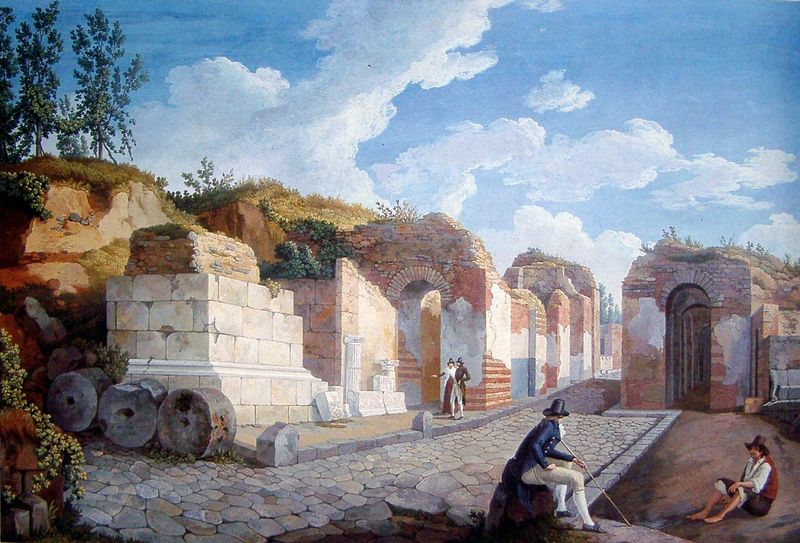
Titel: Blick auf die Ruinen des antiken Theaters in Pompeji
Künstler: Jacob Philipp Hackert
Standort: Weimar
Institution: Goethes Wohnhaus mit Goethe-Nationalmuseum, Stiftung Weimarer Klassik
Schlagwörter: baum, blau, felsen, gemälde, himmel, mann, weiß, wolken, bäume, frauen, grün, landschaft, menschen, ocker, sitzen, stadt, braun, frau, grau, hell, hut, hüte, licht, männer, strasse, säule, säulen, dame, gebäude, gras, rot, weg, wolke, herren, malerei, architektur, barock, stein, steine, herr, erde, ferne, hügel, natur, weite, gebüsch, sonne, boden, kostüm, paar, pflanzen, anhöhe, räder, stock, krug, ecke, ansicht, bogen, italien, man, pflaster, süden, türen, unterhaltung, gehstock, stab, mauer, nautr, backstein, rast, rundbogen, romantik, querformat, pfeife, rauchen, durchgang, bauer, tor, bögen, wände, gang, ruine, antike, bürgersteig, torbogen, mauerwerk, barfuß, stich, gehweg, halt, pflastersteine, koloriert, spazierstock, ruinen, trommel, sonnig, arkaden, rom, gemäuer, portal, efeu, quader, grab, mauern, ionisch, antik, reise, wanderer, rundbögen, laubbäume, tempel, begleitung, spaziergänger, wanderstab, querrechteckig, reisende, klassik, ausruhen, bau, besichtigung, römisch, pompeji, bewuchs, erdhügel, paare, fragmente, thermen, troja, tourismus, touristen, planung, mühlräder, arken, trommeln, via, mühlstein, ausgrabungen, manner, säulentrommeln, säulentrommel, stra?e, pfaster, sitzordnung, säuken, riune, rotr, mühlestein, mühlsteine, zylinder#hose, artefakte, pflestersteine